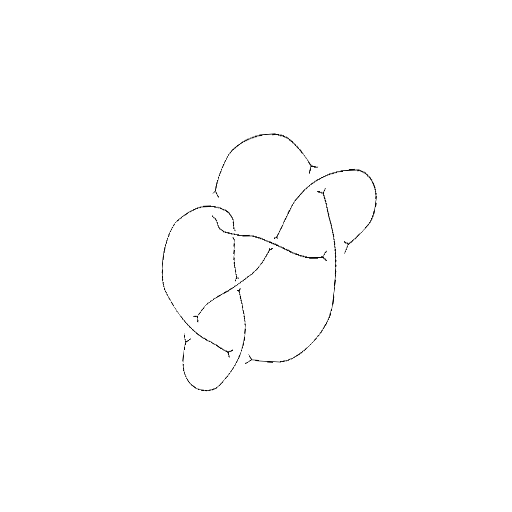
Crossing number: 8